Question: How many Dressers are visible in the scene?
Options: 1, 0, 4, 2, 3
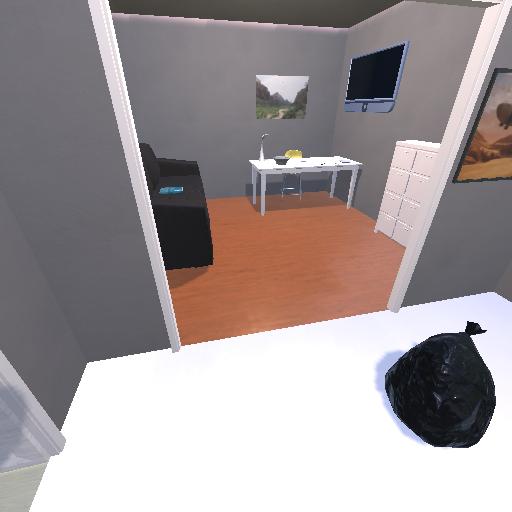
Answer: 1